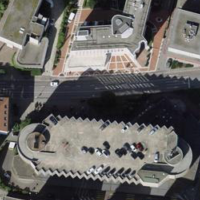
EUNIS habitat code: 54
Species observed at this site:
Pittosporum tobira